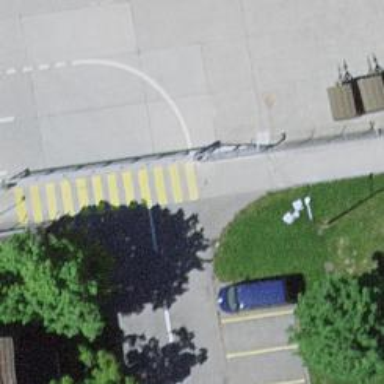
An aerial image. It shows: Marked crossing with zebra stripes on the road.